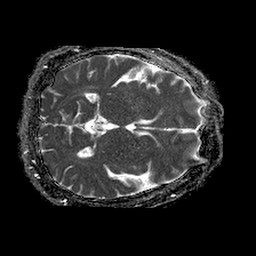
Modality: ADC
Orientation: axial
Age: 53
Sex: male
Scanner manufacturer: philips
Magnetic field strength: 1.5 T
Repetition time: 4.6 s
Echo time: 0.08631 s